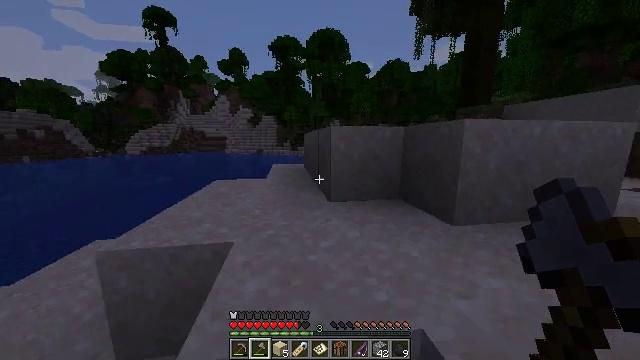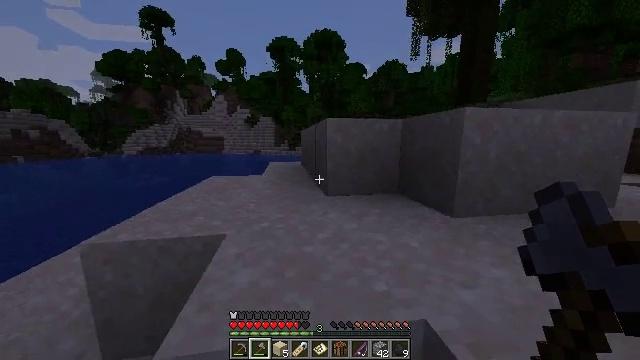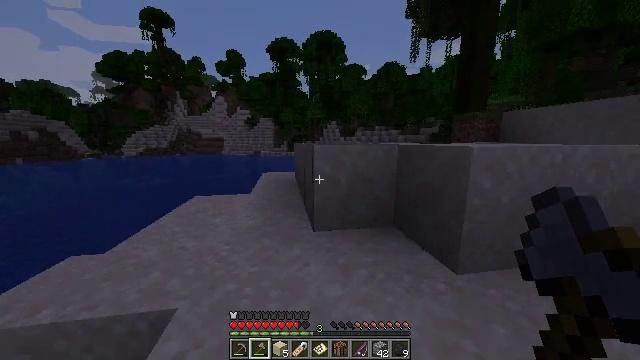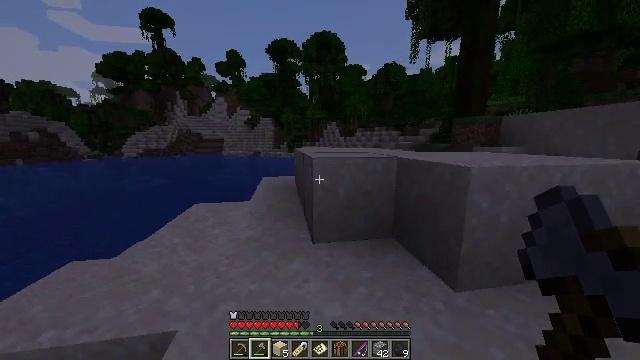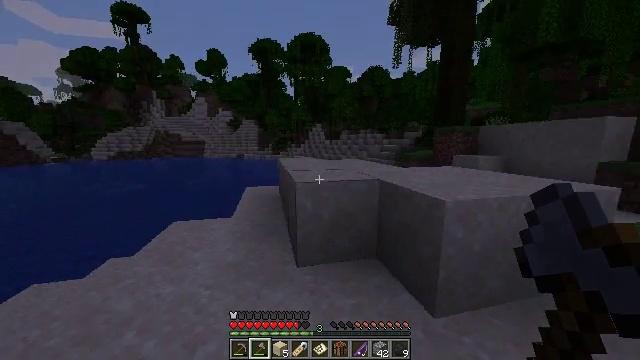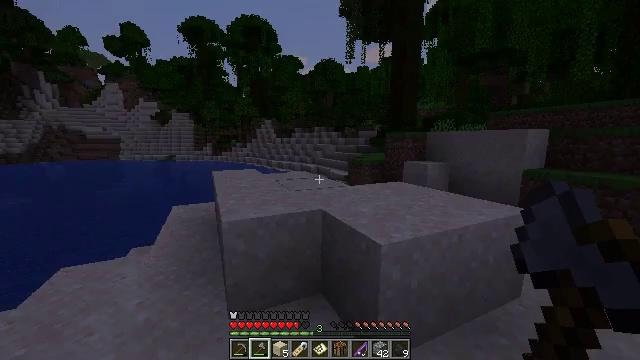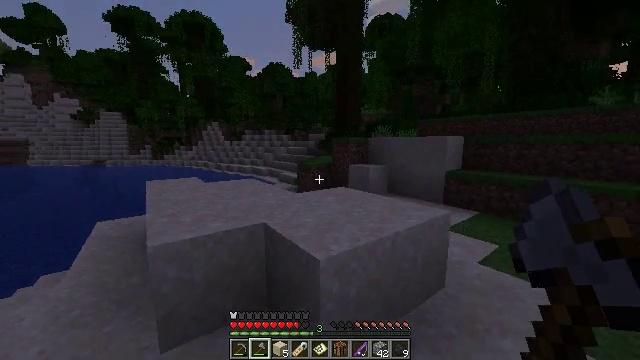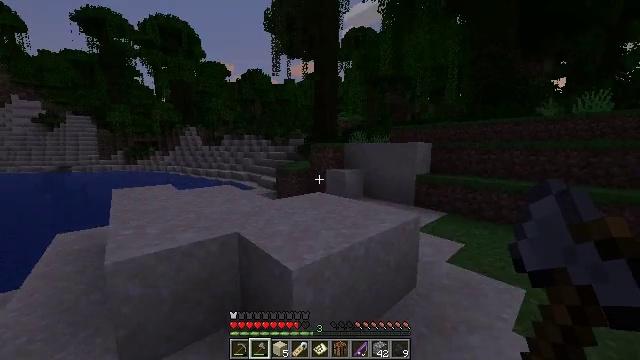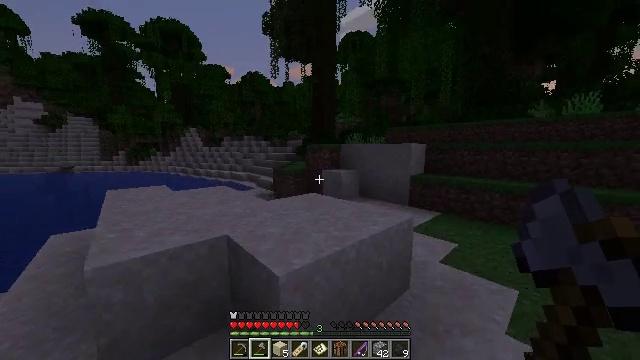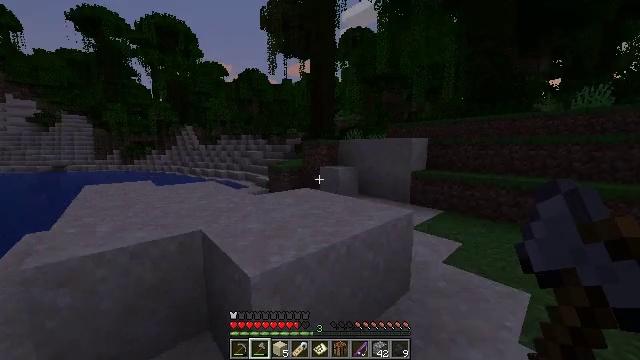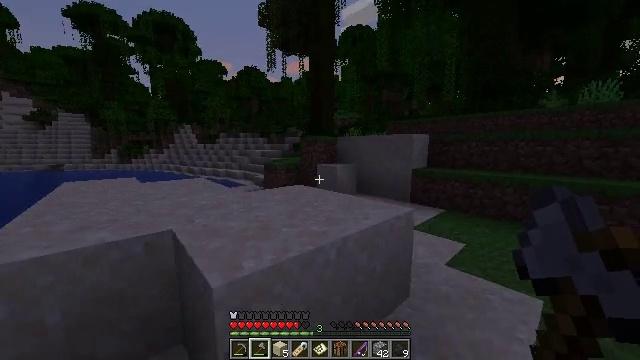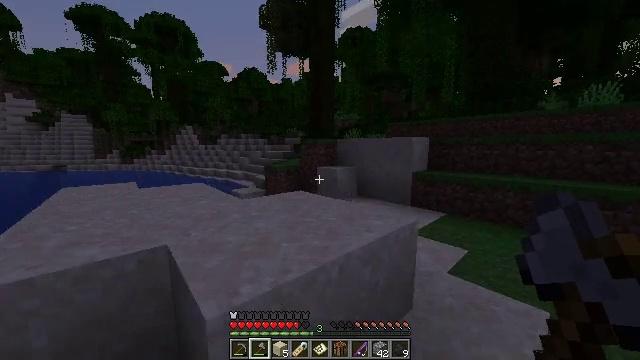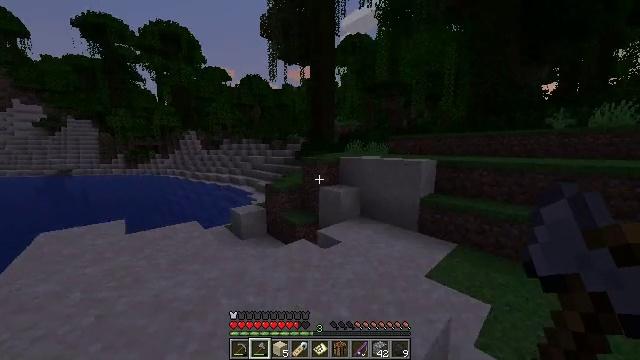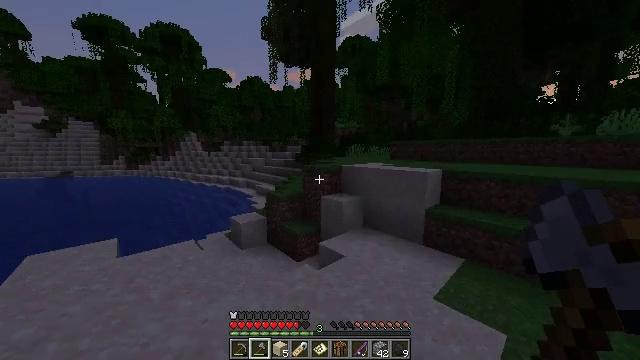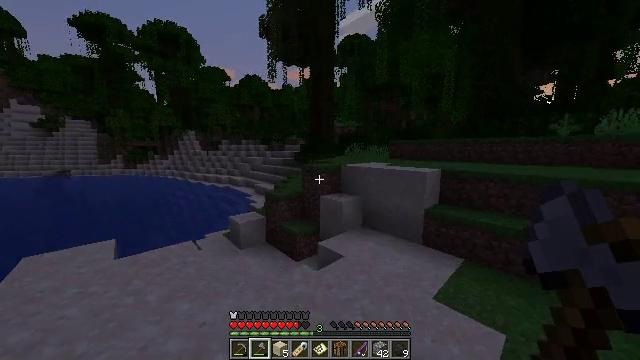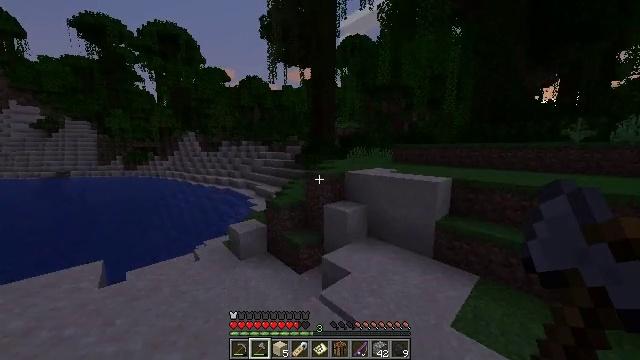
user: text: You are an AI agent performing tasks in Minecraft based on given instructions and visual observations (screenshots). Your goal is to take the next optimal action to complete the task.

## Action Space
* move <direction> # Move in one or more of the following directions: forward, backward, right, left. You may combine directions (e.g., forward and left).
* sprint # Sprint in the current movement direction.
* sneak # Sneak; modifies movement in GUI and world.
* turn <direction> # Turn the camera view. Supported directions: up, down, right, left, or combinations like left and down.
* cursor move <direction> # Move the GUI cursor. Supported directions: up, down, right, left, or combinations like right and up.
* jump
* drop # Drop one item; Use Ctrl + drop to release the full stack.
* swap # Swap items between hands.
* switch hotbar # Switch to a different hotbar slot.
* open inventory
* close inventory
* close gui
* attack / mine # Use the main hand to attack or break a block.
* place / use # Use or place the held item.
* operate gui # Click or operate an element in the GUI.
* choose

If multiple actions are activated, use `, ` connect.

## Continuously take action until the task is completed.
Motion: motion action
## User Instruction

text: Kill the cod.
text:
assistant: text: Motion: move forward and move right, sprint, jump
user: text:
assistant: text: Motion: move forward and move right, sprint, jump
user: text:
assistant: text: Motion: move forward and move right, sprint, jump
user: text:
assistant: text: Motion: move forward and move right, sprint, turn right
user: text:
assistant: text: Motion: move forward and move right, sprint, turn right
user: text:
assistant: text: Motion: move forward and move right, sprint, turn right
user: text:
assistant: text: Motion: move forward, sprint, turn right
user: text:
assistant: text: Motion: move forward, sprint
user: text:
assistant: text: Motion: move forward, sprint, jump
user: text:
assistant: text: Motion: move forward and move left, sprint, jump
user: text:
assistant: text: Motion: move forward and move left, sprint, jump
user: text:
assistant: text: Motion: move forward and move left, sprint, jump
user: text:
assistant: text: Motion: move forward and move left, sprint
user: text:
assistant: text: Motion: move forward and move left, sprint
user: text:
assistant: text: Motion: move forward and move left, sprint
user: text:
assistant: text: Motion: move forward and move left, sprint
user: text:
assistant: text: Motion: move left
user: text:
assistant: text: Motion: no_op
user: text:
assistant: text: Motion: no_op
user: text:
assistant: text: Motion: no_op
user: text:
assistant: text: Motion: no_op
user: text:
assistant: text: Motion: no_op
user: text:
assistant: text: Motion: no_op
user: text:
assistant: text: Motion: move left
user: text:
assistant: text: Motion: move left
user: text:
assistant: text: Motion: move left
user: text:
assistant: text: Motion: move left
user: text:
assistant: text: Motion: move left
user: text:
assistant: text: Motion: move left
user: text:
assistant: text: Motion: move left